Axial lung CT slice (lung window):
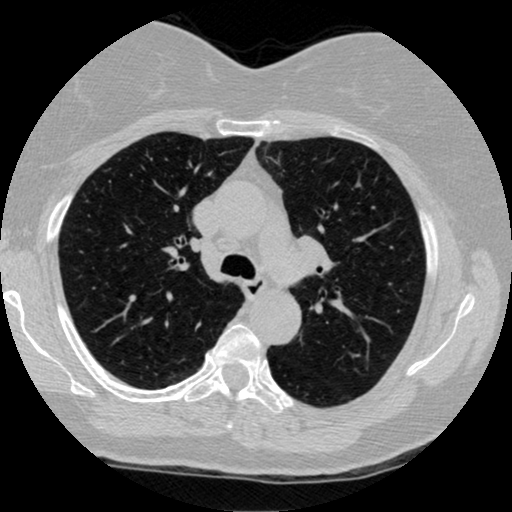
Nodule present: no